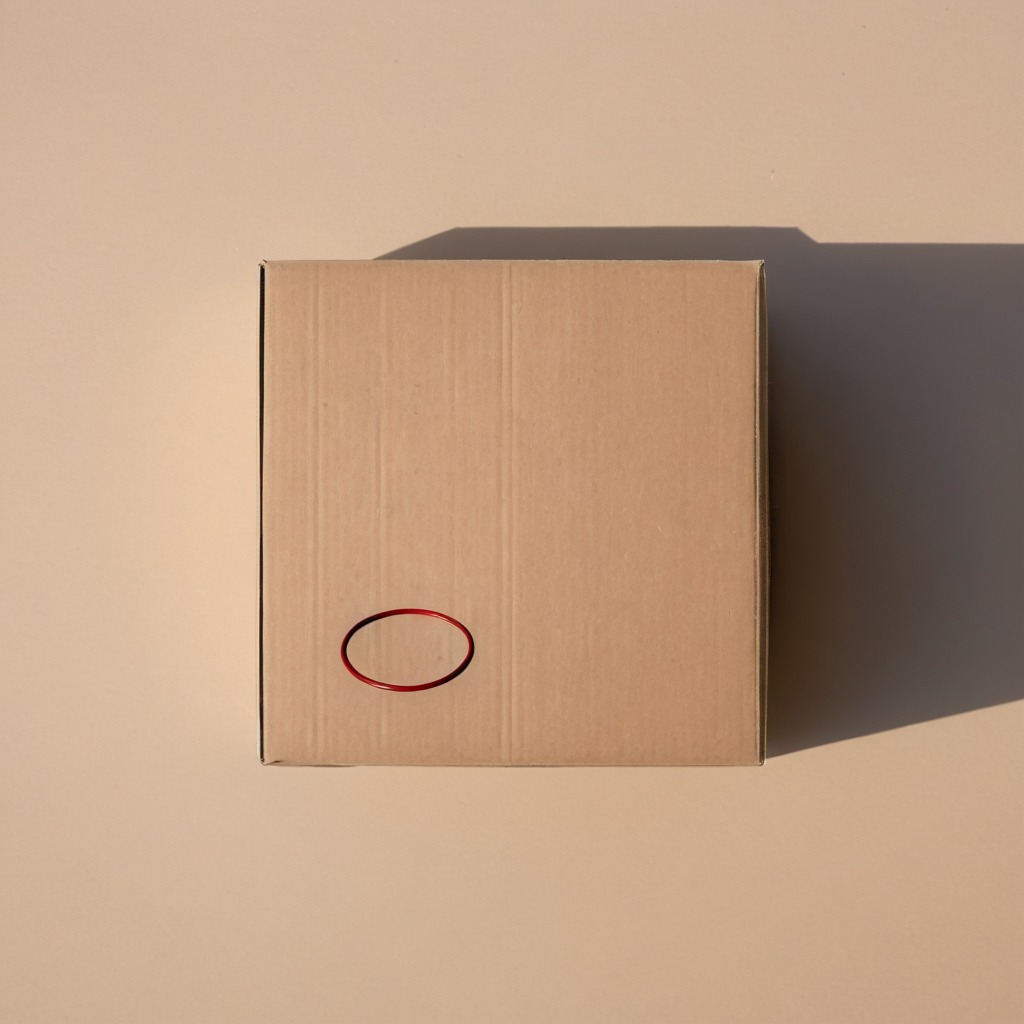
A rubber O-ring is lying on a cardboard box surface in an outdoor workshop during daytime bright natural light soft shadows slightly creased but